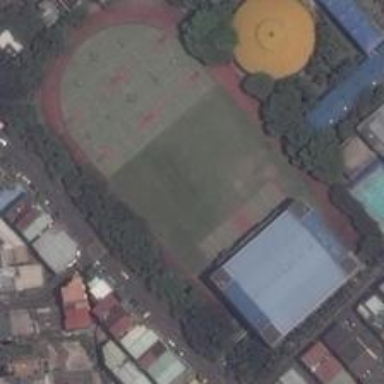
This is a playground made up of several basketball courts, surrounded by a a yellow round building and a blue square building .